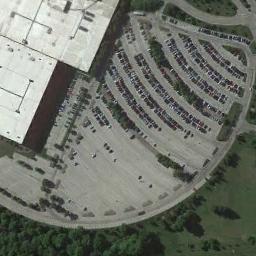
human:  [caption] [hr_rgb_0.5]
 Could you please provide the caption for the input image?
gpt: The parking lot is full of cars between buildings and trees .

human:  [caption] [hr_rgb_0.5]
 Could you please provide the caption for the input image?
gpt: Many cars of different styles and colors are on the parking lot .

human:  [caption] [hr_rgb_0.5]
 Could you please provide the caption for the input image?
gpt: The parking lot has lots of cars arranged neatly in lines and a ashen building is next to the parking lot .

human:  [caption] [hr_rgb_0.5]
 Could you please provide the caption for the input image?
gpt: There are a dozen cars in the parking lot .

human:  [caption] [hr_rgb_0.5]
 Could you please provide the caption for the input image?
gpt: There are some green trees and a waxy white building beside the parking lot .